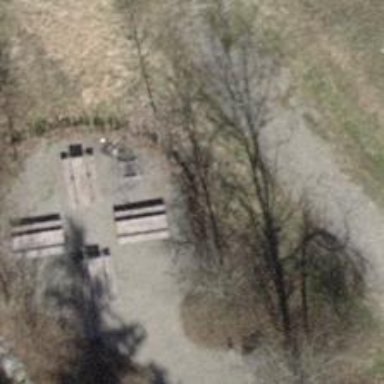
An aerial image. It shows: Picnic table located in leisure land area.